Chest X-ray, AP view. Patient: 76 years old, sex F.
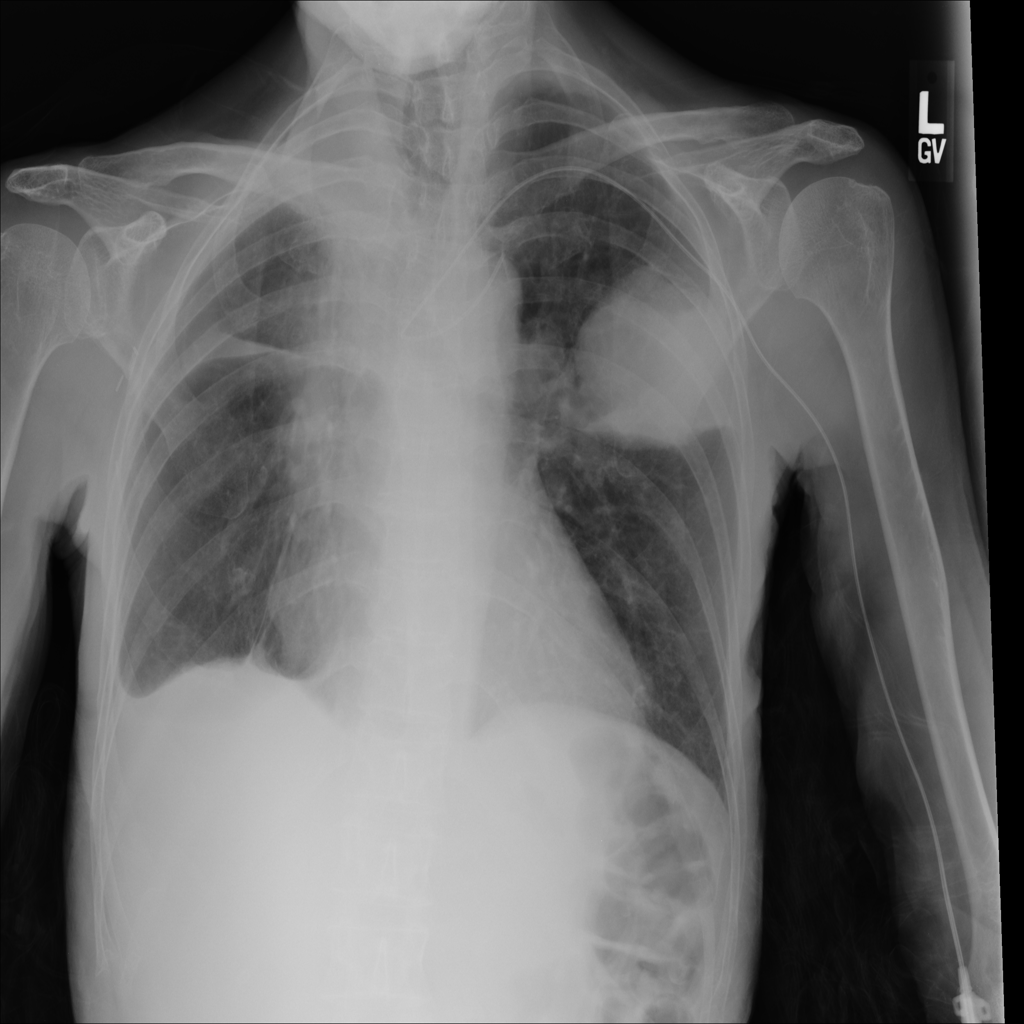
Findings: Effusion, Mass, Pleural_Thickening